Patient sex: F
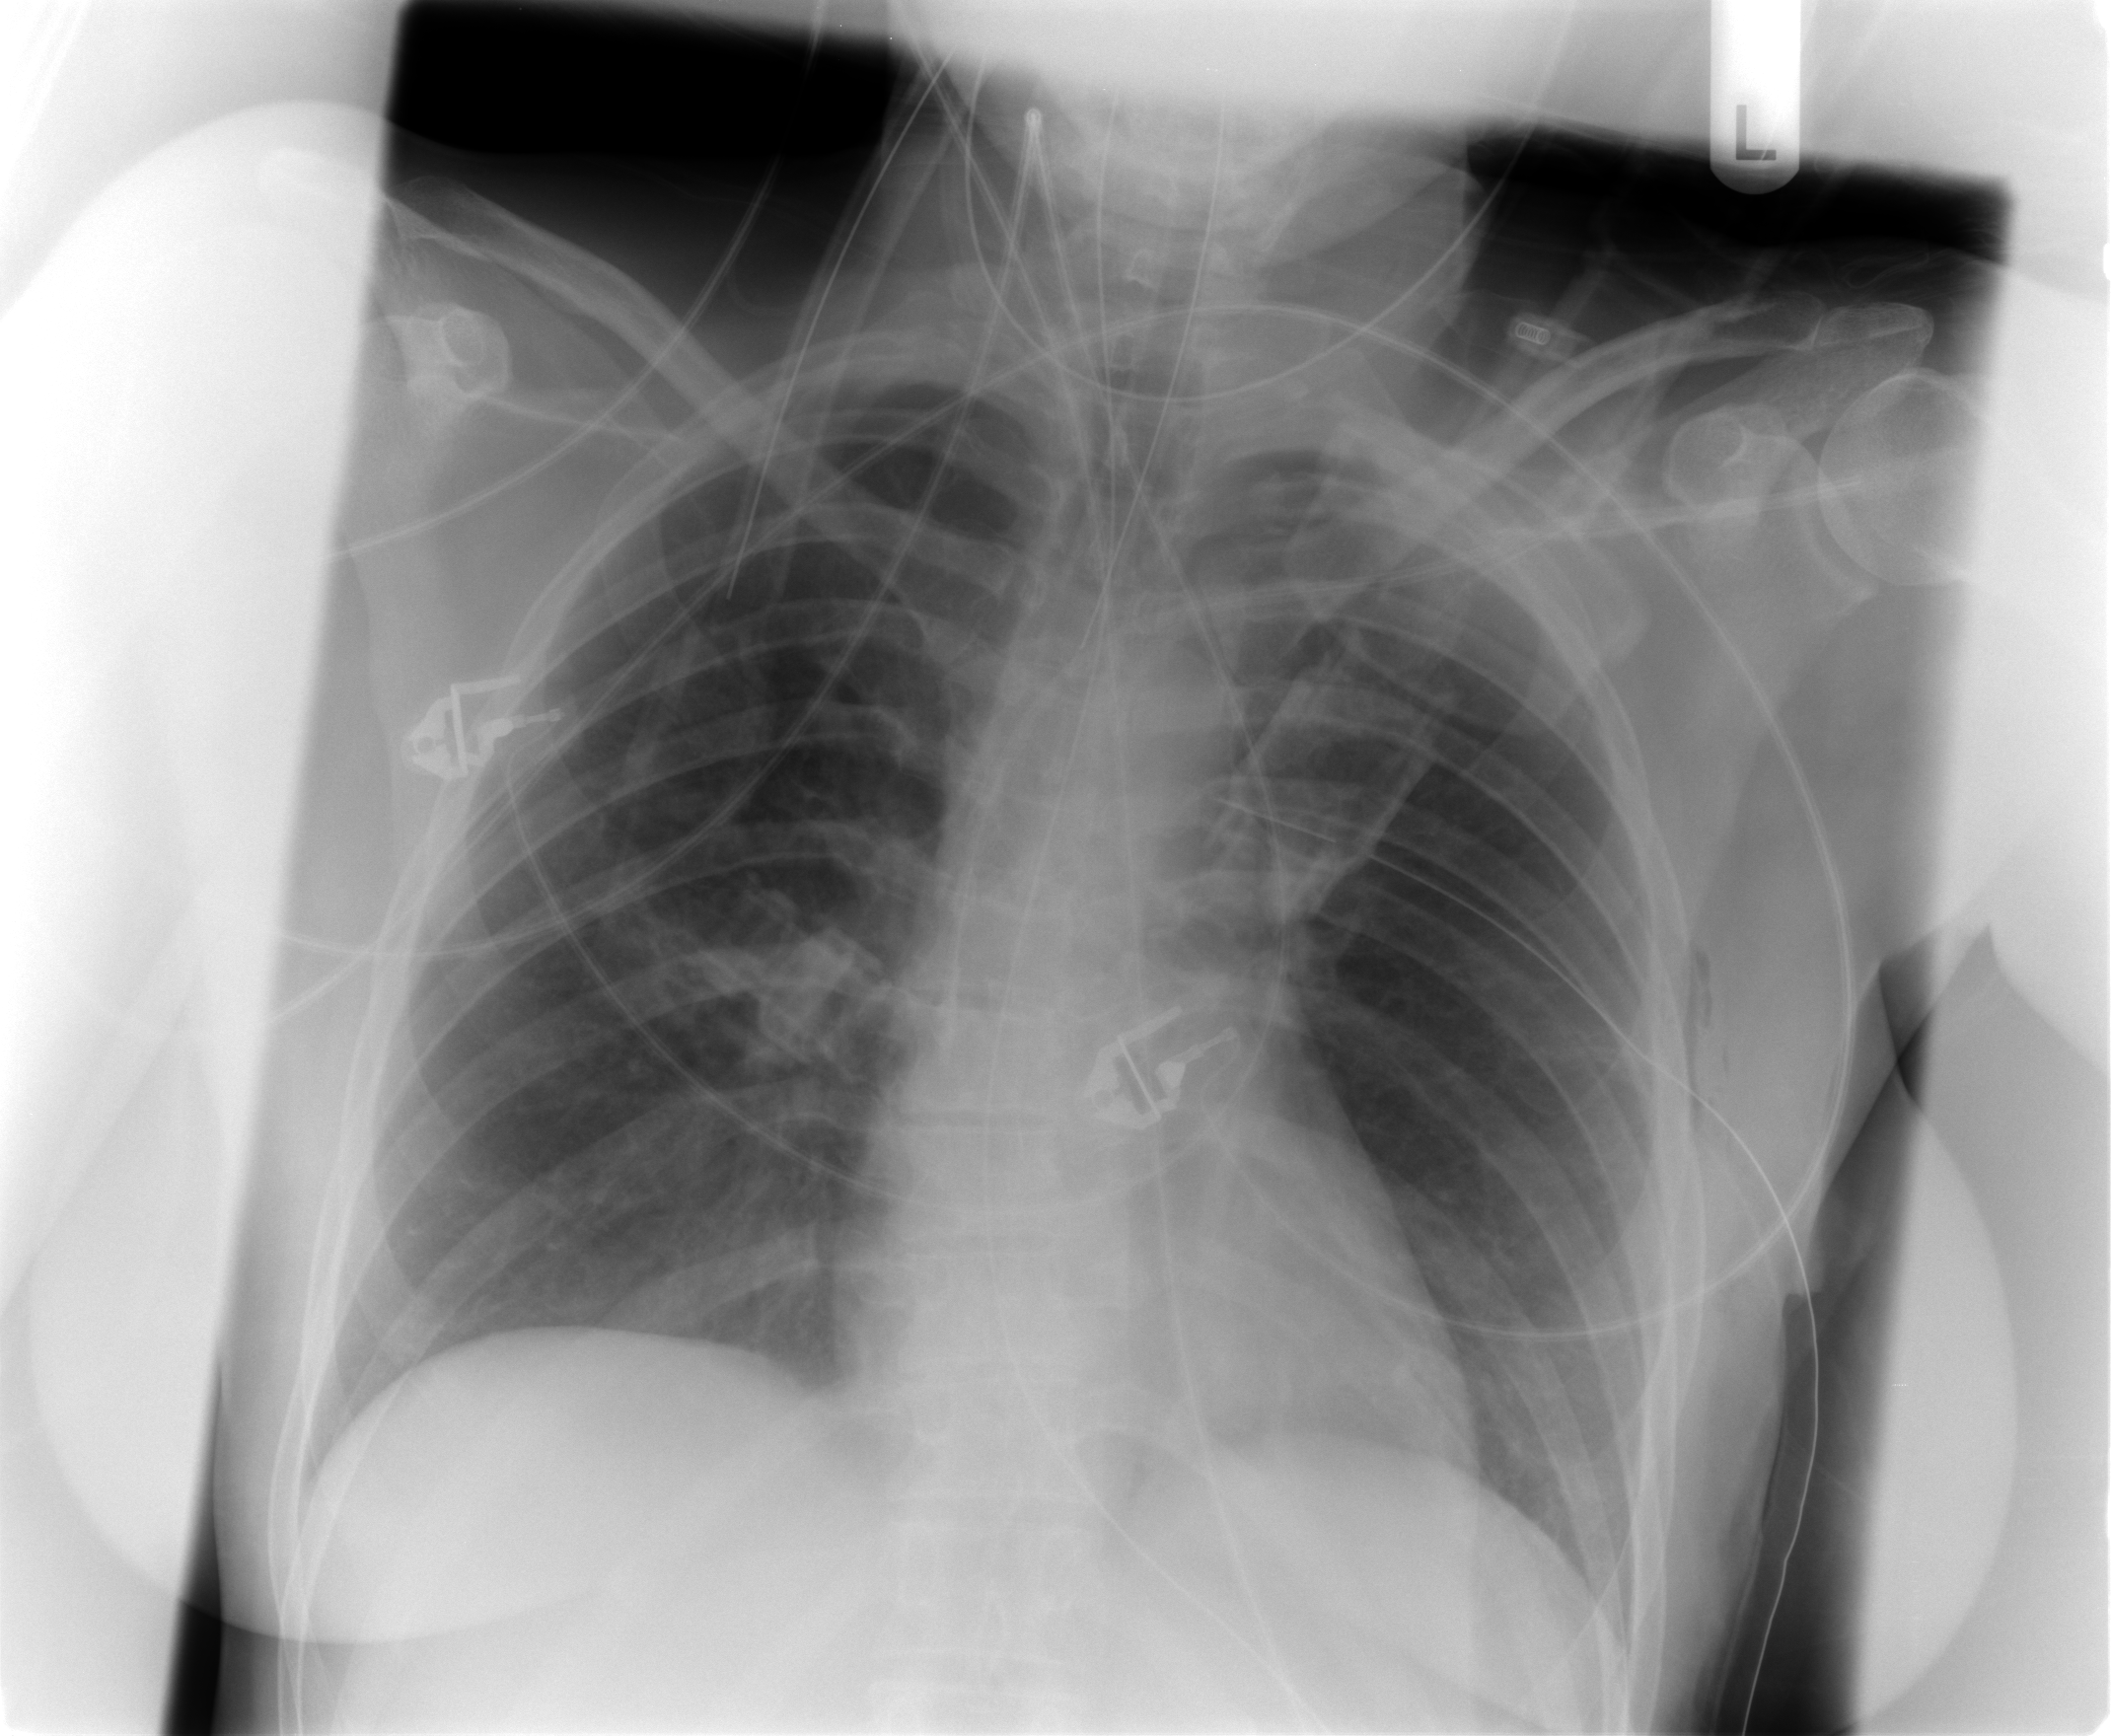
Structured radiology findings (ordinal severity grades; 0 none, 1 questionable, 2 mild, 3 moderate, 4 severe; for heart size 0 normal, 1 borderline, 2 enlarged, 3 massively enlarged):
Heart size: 0
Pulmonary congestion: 0
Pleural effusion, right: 0
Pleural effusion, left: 1
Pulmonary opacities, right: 0
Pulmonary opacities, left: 0
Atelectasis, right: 0
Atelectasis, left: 0